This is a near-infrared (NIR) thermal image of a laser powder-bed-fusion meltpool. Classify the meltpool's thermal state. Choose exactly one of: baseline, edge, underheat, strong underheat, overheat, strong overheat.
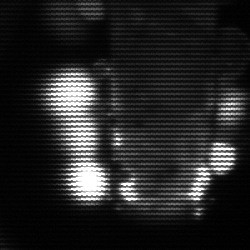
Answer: strong underheat